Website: bh-photo
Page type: receipt
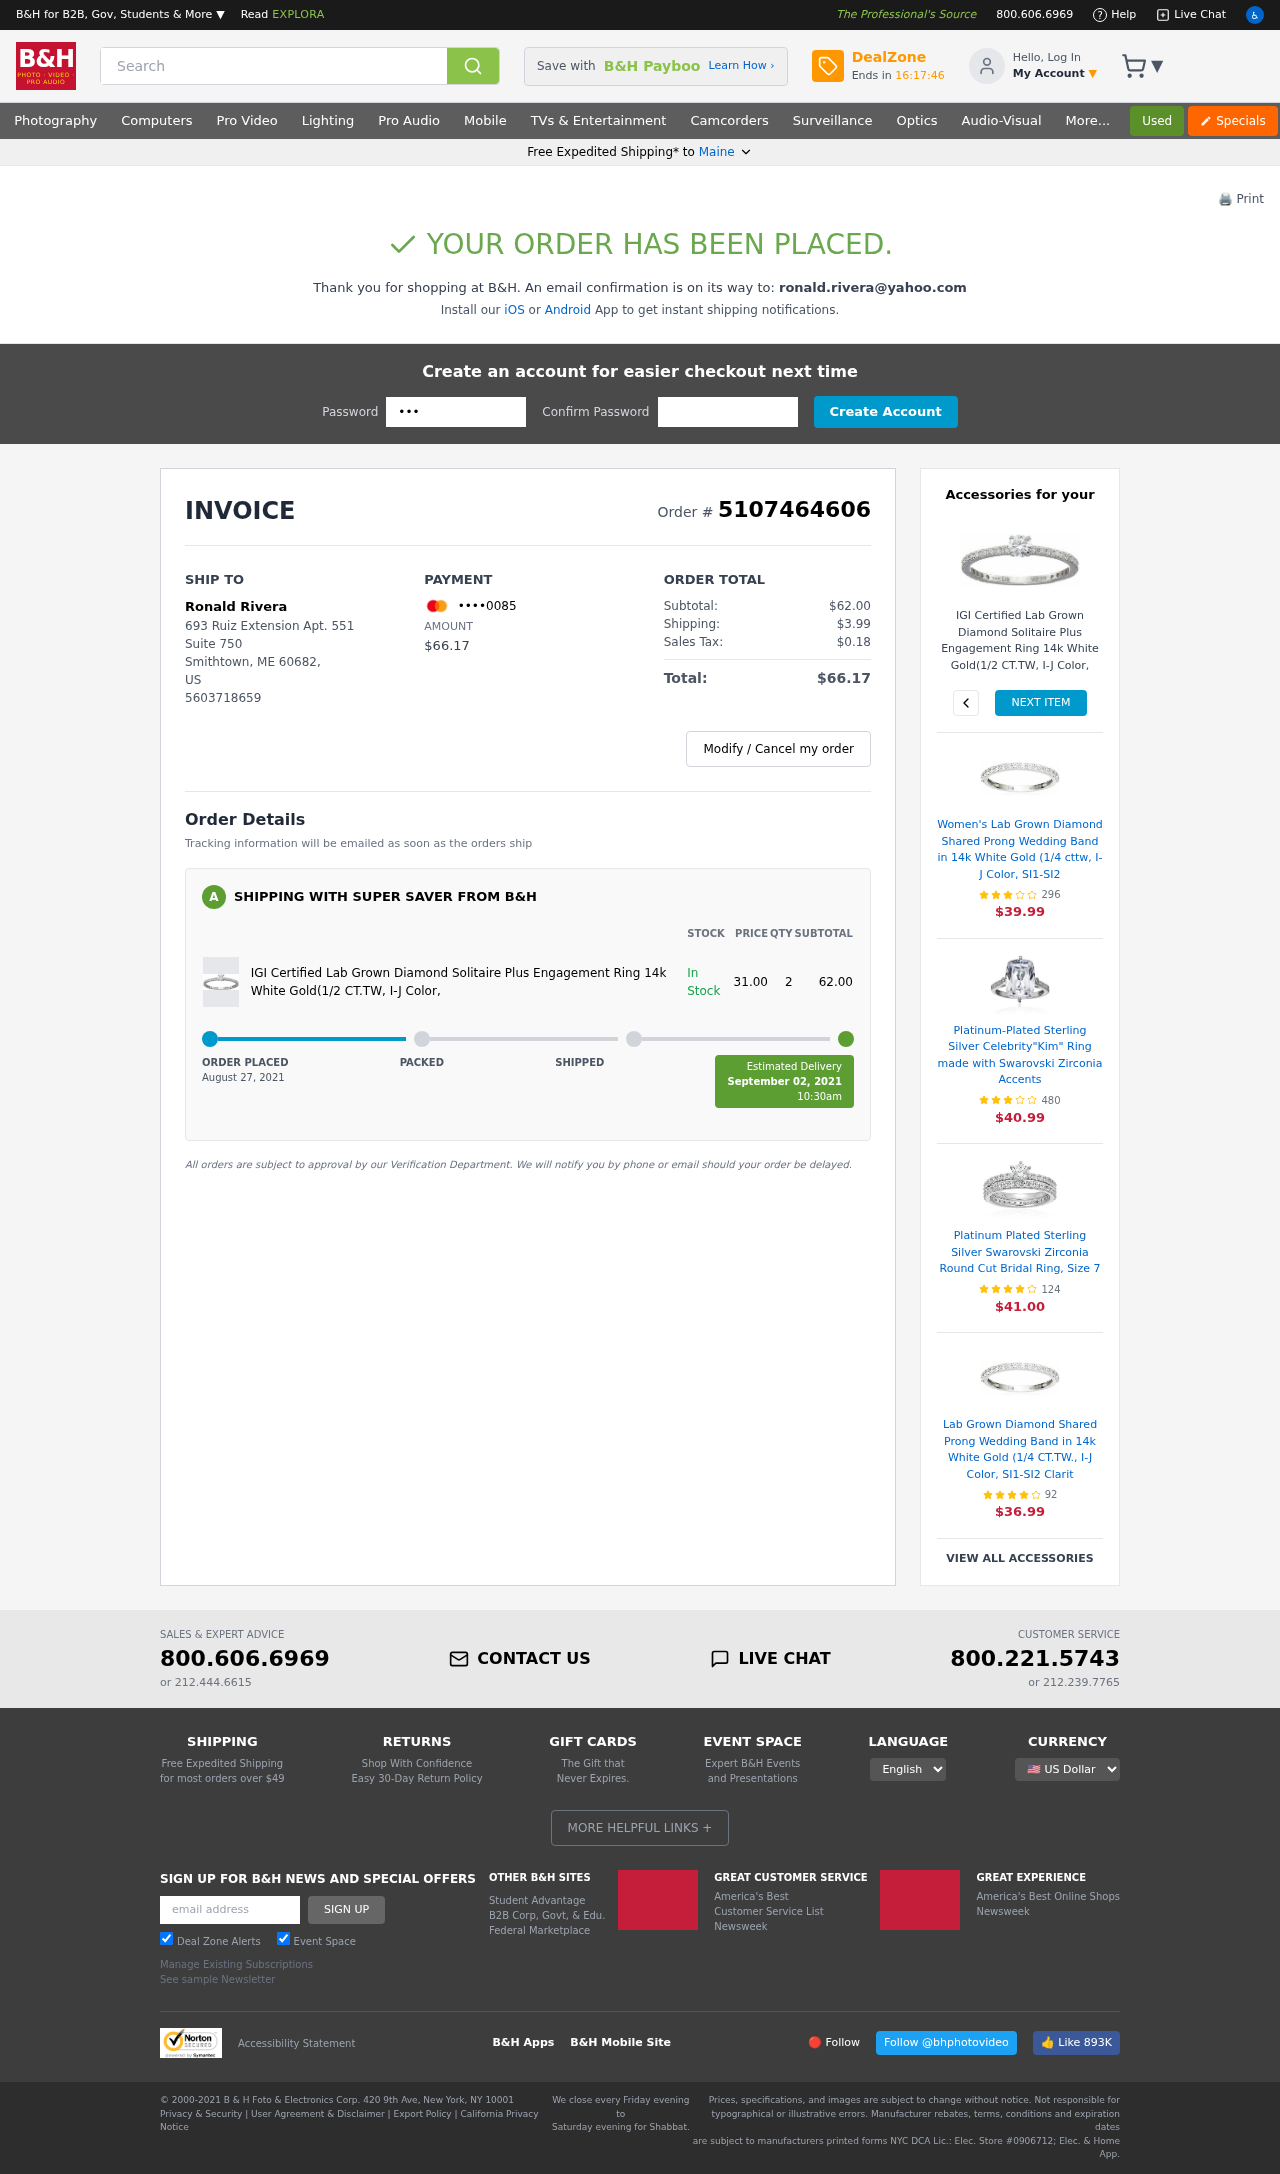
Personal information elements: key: PII_CARD_LAST4
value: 0085
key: PII_CITY
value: Smithtown
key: PII_EMAIL
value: ronald.rivera@yahoo.com
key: PII_FULLNAME
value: Ronald Rivera
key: PII_PHONE
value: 5603718659
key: PII_POSTCODE
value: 60682
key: PII_STATE
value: Maine
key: PII_STATE_ABBR
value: ME
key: PII_STREET
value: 693 Ruiz Extension Apt. 551
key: PII_STREET2
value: Suite 750
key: PII_COUNTRY_CODE
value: US
Product elements: key: PRODUCT1_NAME
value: IGI Certified Lab Grown Diamond Solitaire Plus Engagement Ring 14k White Gold(1/2 CT.TW, I-J Color,
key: PRODUCT1_PRICE
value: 31
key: PRODUCT1_QUANTITY
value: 2
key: PRODUCT1_NAME2
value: IGI Certified Lab Grown Diamond Solitaire Plus Engagement Ring 14k White Gold(1/2 CT.TW, I-J Color,
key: PRODUCT2_NAME
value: Women's Lab Grown Diamond Shared Prong Wedding Band in 14k White Gold (1/4 cttw, I-J Color, SI1-SI2
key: PRODUCT2_NUM_RATINGS
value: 296
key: PRODUCT2_PRICE
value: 39.99
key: PRODUCT3_NAME
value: Platinum-Plated Sterling Silver Celebrity"Kim" Ring made with Swarovski Zirconia Accents
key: PRODUCT3_NUM_RATINGS
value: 480
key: PRODUCT3_PRICE
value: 40.99
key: PRODUCT4_NAME
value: Platinum Plated Sterling Silver Swarovski Zirconia Round Cut Bridal Ring, Size 7
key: PRODUCT4_NUM_RATINGS
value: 124
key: PRODUCT4_PRICE
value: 41.00
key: PRODUCT5_NAME
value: Lab Grown Diamond Shared Prong Wedding Band in 14k White Gold (1/4 CT.TW., I-J Color, SI1-SI2 Clarit
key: PRODUCT5_NUM_RATINGS
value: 92
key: PRODUCT5_PRICE
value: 36.99
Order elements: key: ORDER_ID
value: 5107464606
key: ORDER_TOTAL
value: $66.17
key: ORDER_SUBTOTAL
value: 62.00
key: ORDER_SUBTOTAL
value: $62.00
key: ORDER_SHIPPING_COST
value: $3.99
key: ORDER_TAX
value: $0.18
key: ORDER_DATE
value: August 27, 2021
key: ORDER_DELIVERY_DATE
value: September 02, 2021
Search elements: key: HEADER_SEARCH
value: Search